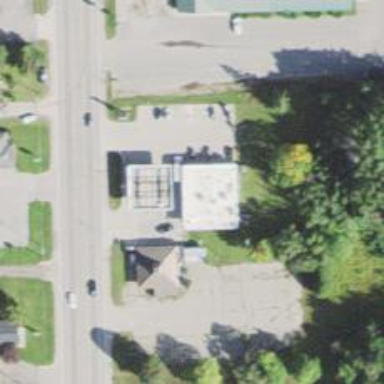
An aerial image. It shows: Convenience shop.